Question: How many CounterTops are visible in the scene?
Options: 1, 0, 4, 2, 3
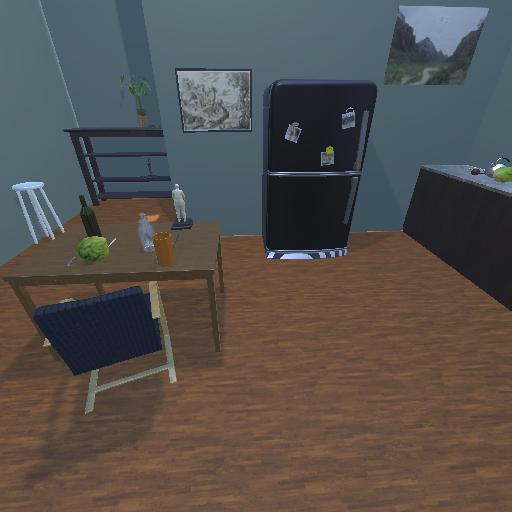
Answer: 1